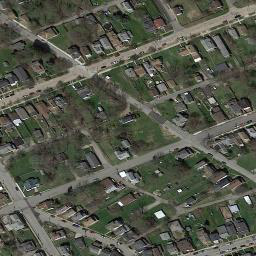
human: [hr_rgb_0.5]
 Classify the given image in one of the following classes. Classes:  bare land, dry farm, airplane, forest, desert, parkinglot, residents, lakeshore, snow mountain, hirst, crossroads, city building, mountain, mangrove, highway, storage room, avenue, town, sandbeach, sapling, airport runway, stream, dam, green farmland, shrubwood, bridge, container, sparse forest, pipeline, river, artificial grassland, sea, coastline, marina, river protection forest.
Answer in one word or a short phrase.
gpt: town